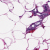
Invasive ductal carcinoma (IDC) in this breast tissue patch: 0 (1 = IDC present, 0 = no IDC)